Field crop: tomato
Growth stage: 2
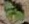
Species: solanum